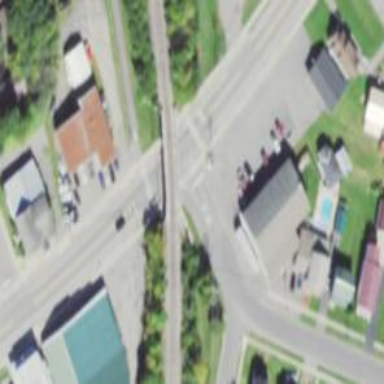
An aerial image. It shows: Marked crossing on footway.